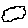
Label: cloud